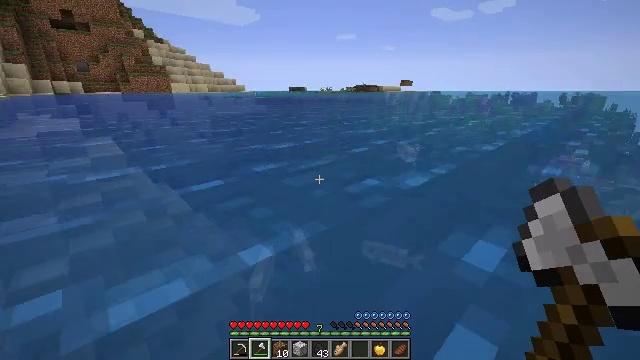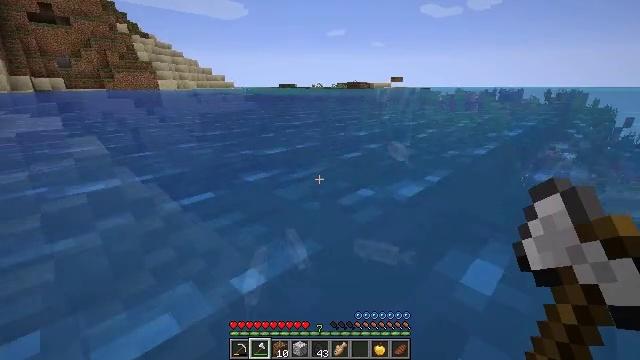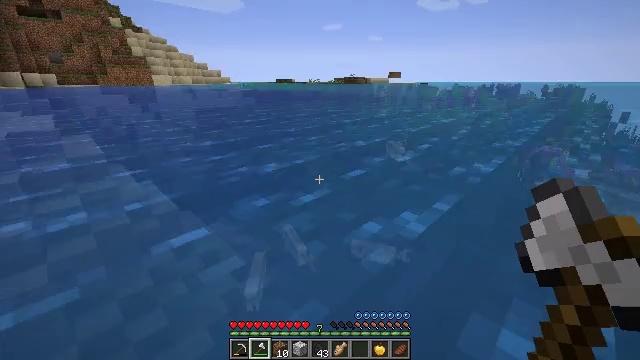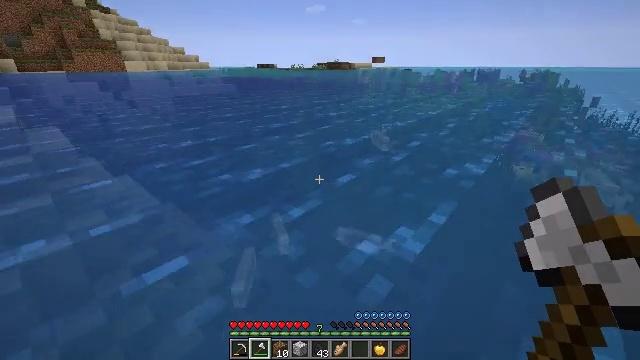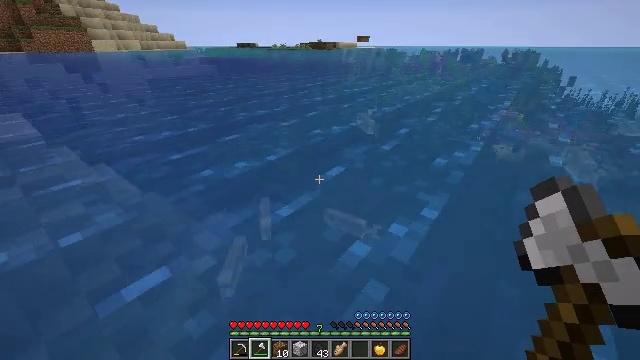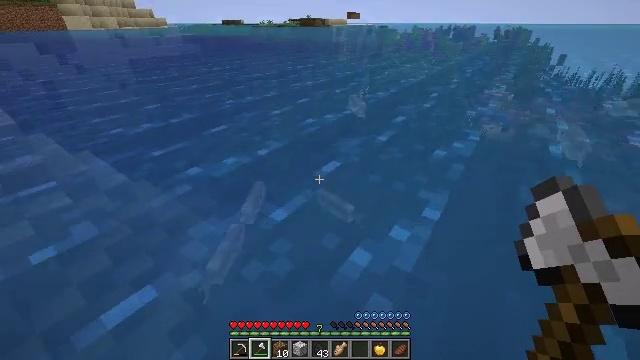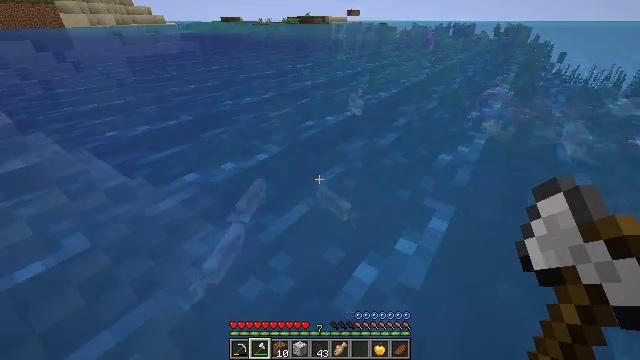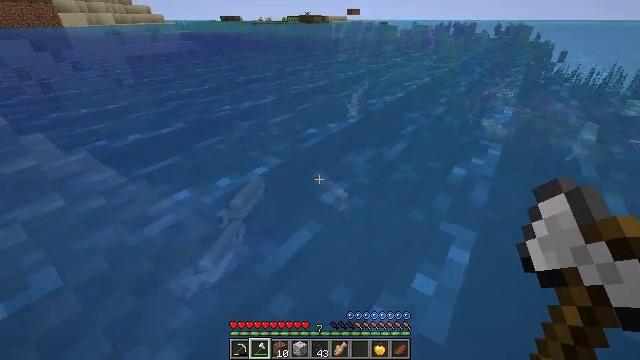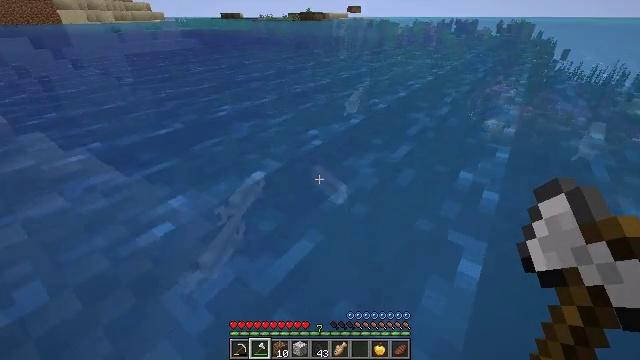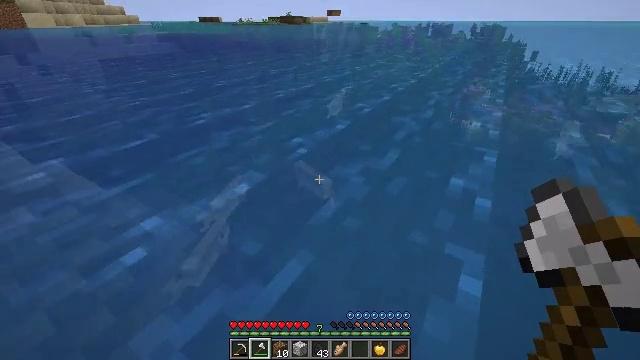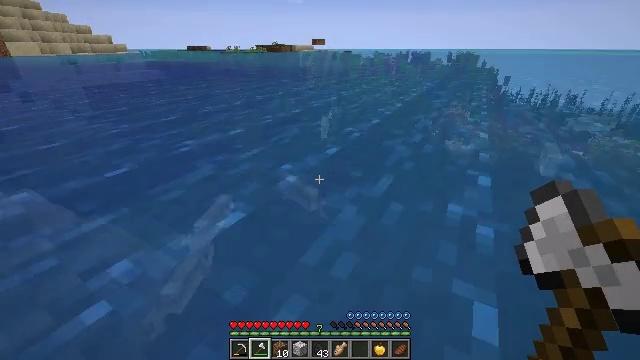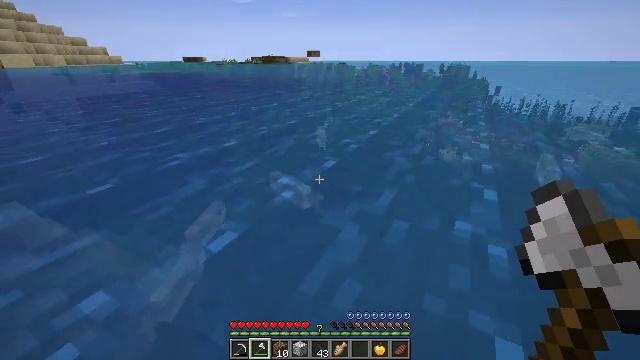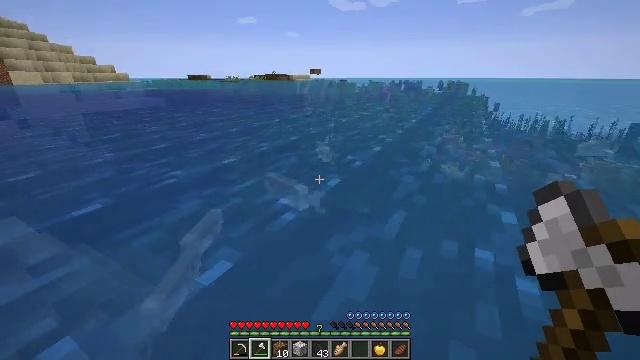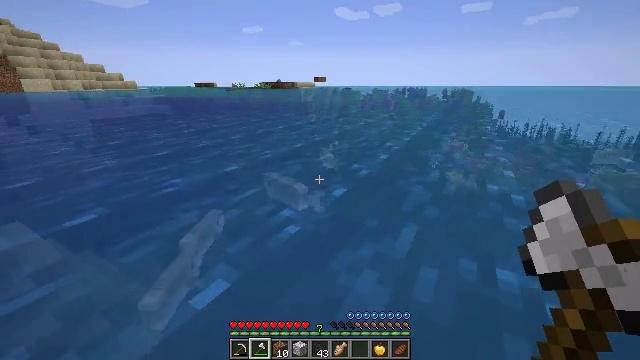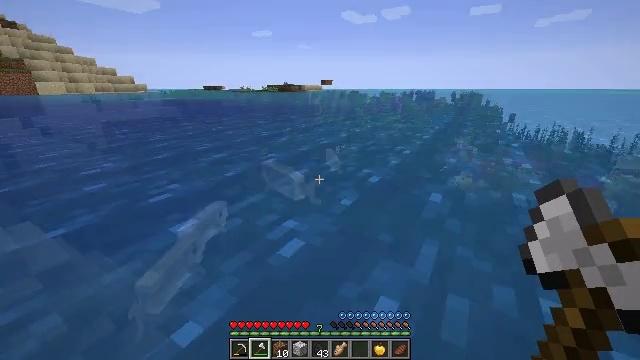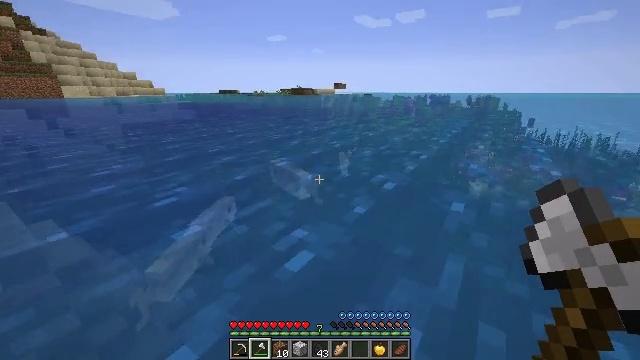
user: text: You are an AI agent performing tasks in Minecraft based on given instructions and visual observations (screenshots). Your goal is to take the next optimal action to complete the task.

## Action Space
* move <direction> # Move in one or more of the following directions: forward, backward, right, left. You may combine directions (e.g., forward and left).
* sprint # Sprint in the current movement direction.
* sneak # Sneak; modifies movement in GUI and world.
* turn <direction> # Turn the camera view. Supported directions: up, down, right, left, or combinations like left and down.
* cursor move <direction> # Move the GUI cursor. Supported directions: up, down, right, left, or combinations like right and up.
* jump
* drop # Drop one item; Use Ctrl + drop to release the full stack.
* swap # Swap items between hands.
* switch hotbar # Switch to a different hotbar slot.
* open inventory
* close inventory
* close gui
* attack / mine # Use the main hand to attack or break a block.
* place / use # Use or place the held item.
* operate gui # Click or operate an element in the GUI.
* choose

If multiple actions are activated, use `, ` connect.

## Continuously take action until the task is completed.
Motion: motion action
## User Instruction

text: Kill the cod.
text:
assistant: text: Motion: move forward, turn right
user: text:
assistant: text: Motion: move forward, turn down
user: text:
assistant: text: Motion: move forward, turn right and down
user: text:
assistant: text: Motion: move forward, turn right and down
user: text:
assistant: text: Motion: move forward, turn right and down
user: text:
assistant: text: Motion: move forward
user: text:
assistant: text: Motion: move forward
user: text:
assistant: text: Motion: move forward
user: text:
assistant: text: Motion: move forward, turn right
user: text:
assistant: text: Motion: move forward, turn right and up
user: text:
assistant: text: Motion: move forward, turn right and up
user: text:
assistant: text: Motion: move forward, turn up
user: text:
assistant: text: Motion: move forward, turn up
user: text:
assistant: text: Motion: move forward, turn left
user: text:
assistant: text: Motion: move forward, turn left
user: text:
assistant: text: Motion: move forward, turn left and up
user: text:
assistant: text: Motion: move forward, turn left and up
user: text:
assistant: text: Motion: move forward
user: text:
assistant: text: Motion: move forward, turn left
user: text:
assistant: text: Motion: move forward, turn left and up
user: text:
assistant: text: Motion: move forward, turn left
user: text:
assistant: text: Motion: move forward
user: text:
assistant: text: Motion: move forward
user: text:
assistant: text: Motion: move forward, turn left
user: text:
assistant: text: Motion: move forward, turn left
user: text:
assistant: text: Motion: move forward, turn left and down
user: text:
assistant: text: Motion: move forward, turn down
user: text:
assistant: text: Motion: move forward, turn right and down
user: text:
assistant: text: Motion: move forward, turn right and down
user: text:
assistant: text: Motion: move forward, attack / mine